Question: Given a description of the three-view drawing of a solid figure, find the maximum number of small cubes that the solid figure can be composed of when the three-view constraints are met.
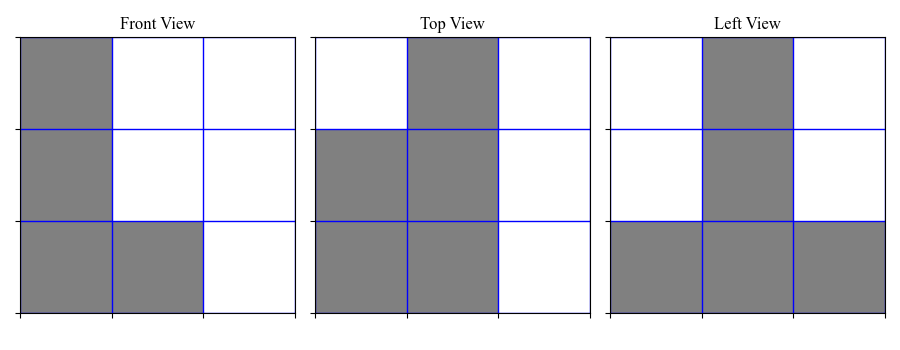
Answer: 7